Interaction volume radius: 5 \u00c5
Interaction volume height: 10 \u00c5
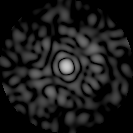
Disorder parameter: 0.8668